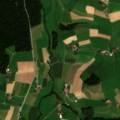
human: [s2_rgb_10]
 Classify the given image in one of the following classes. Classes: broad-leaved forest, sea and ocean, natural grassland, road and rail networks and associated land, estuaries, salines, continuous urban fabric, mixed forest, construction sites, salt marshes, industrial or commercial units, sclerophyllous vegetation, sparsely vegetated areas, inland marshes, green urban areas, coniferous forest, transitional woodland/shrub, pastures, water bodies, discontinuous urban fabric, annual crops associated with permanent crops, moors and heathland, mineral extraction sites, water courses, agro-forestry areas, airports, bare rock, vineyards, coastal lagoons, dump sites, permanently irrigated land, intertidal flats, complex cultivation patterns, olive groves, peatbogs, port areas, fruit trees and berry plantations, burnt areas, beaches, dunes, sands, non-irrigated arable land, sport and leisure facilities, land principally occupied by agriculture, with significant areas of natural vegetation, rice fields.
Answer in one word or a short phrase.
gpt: non-irrigated arable land, coniferous forest